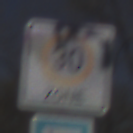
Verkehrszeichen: BeginnZone30
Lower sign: SackgasseRadverkehrFussgaengerDurchlaessig
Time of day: Midday
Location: Outdoor (Nature)
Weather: Clear
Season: NotSpecified
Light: Natural